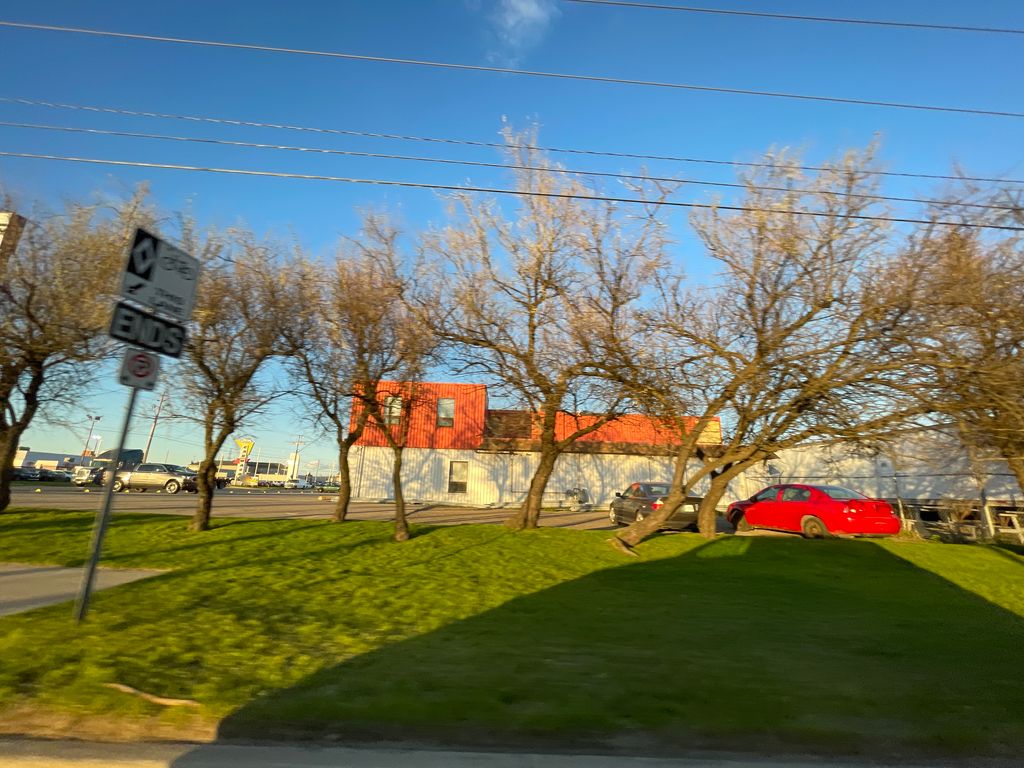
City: kitchener-waterloo